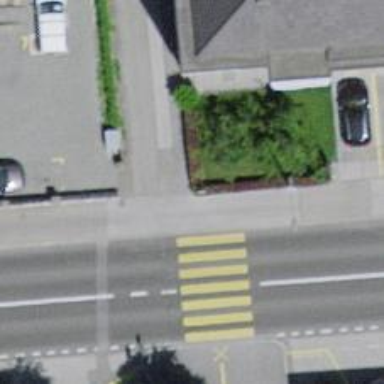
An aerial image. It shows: Kerb serving as barrier.